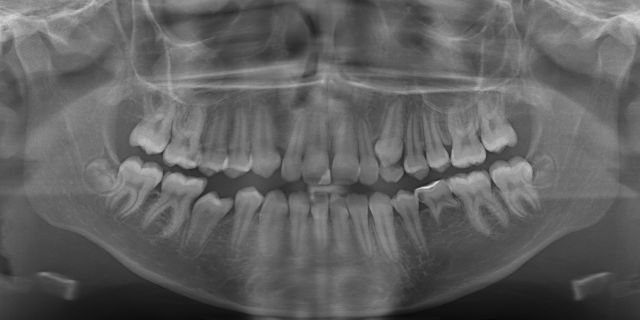
adult